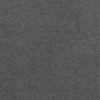
Label: dusty